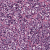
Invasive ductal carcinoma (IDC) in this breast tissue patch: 1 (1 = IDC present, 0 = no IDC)